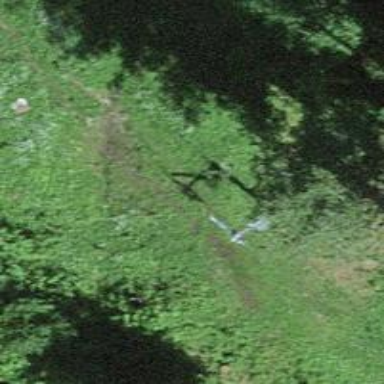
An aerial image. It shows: Pylon for aerialway.